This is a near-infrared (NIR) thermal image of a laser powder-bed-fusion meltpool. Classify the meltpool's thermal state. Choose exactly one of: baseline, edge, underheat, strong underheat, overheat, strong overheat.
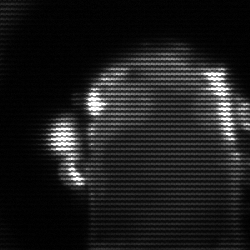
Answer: baseline